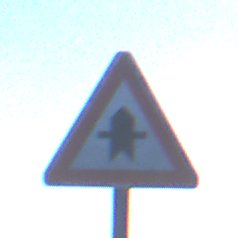
Verkehrszeichen: Vorfahrt
Umgebung: Outdoor, Nature
Tageszeit: MorningAfternoon
Wetter: PartlyCloudy
Licht: Natural
Jahreszeit: NotSpecified
Kontrast: HighContrast